Question: Hi I am creating a List View in another List View using this code
'''
package com.ltest;
import android.app.Activity;
import android.content.Context;
import android.os.Bundle;
import android.view.LayoutInflater;
import android.view.View;
import android.view.ViewGroup;
import android.widget.BaseAdapter;
import android.widget.ListView;
import android.widget.TextView;
public class LTestActivity extends Activity {
/** Called when the activity is first created. */
String[] str1 = {"one1","two1","three1","four1","five1"};
String[] str2 = {"one2","two2","three2","four2","five2"};
String[] str3 = {"one3","two3","three3","four3","five3"};
String[] str4 = {"one4","two4","three4","four4","five4"};
String[] str5 = {"one5","two5","three5","four5","five5"};
String[][]str = {str1,str2,str3,str4,str5};
String[] ttl = {"A","B","C","D","E"};
@Override
public void onCreate(Bundle savedInstanceState) {
super.onCreate(savedInstanceState);
setContentView(R.layout.main);
ListView lv = (ListView)findViewById(R.id.list_main);
lv.setAdapter(new EfficientAdapter(this,str,ttl));
}
public class EfficientAdapter extends BaseAdapter {
private LayoutInflater mInflater;
private String[][] str;
private String[] ttl;
Context context;
public EfficientAdapter(Context context,String[][] str, String[] ttl) {
mInflater = LayoutInflater.from(context);
this.str = str;
this.context = context;
this.ttl = ttl;
}
public int getCount() {
return str.length;
}
public Object getItem(int position) {
return position;
}
public long getItemId(int position) {
return position;
}
public View getView(int position, View convertView, ViewGroup parent) {
if (convertView == null) {
convertView = mInflater.inflate(R.layout.custom_list,null);
TextView tv_ttl = (TextView)convertView.findViewById(R.id.text_ttl);
ListView InnerList = (ListView) convertView.findViewById(R.id.list);
InnerList.setAdapter(new InnerEfficientAdapter(context, str[position]));
tv_ttl.setText(ttl[position]);
}
return convertView;
}
public class InnerEfficientAdapter extends BaseAdapter {
private LayoutInflater mInflater;
private String[] str;
public InnerEfficientAdapter(Context context,String[] str) {
mInflater = LayoutInflater.from(context);
this.str = str;
}
public int getCount() {
return str.length;
}
public Object getItem(int position) {
return position;
}
public long getItemId(int position) {
return position;
}
public View getView(int position, View convertView, ViewGroup parent) {
if (convertView == null) {
convertView = mInflater.inflate(R.layout.custom_list_second,null);
TextView tv = (TextView) convertView.findViewById(R.id.text);
tv.setText(str[position]);
}
return convertView;
}
}
}
}
'''
but I found that the inner List View is not Scrolling, any one can help me ?
thanks;
and Image is here
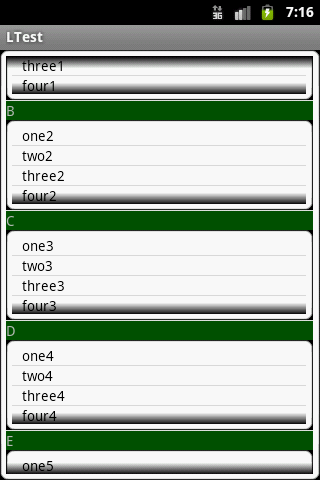
Answer: You should use 'ExpandableListView'.
Inner lists aren't scrolling because 'ListView' implements its own scroller and intercept all scroll gestures.